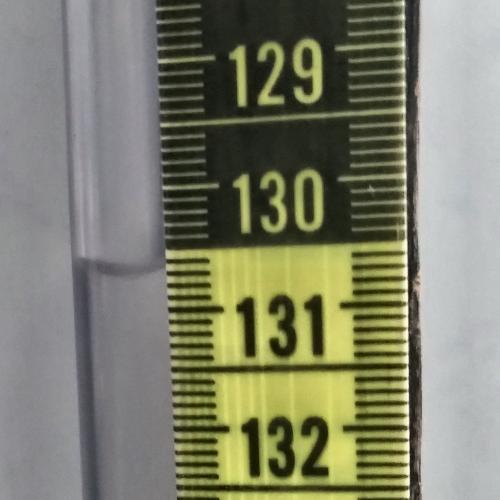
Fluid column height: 130.7 cm